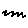
Label: zigzag